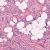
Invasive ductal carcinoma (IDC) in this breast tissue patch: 1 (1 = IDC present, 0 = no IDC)